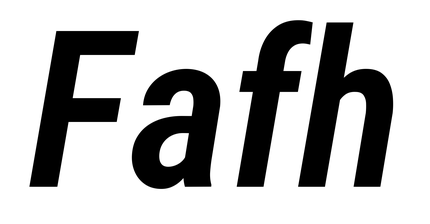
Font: Roboto-Italic_Condensed_SemiBold_Italic